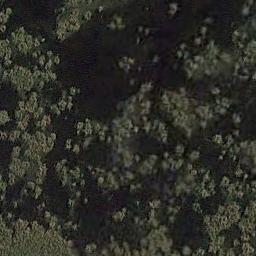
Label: wetland